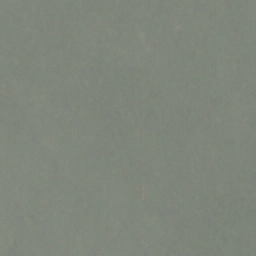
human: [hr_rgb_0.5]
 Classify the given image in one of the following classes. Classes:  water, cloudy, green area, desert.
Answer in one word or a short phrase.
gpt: cloudy